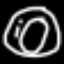
Label: donut